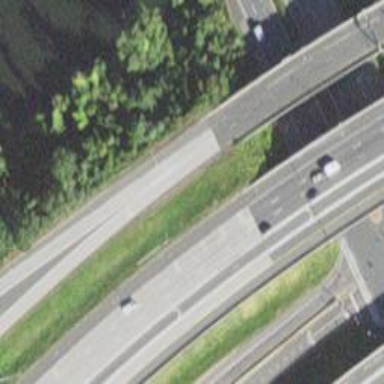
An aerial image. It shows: Motorway junction.